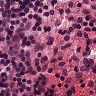
Metastatic tissue present: no